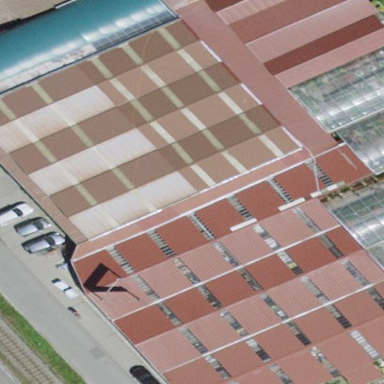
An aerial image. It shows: Retail building that houses garden center shop.